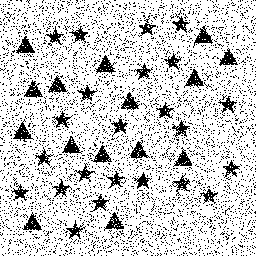
Squares: 0
Triangles: 15
Stars: 23
Total shapes: 38